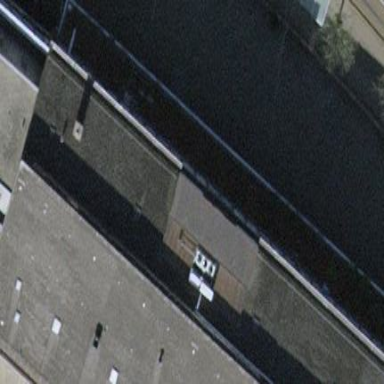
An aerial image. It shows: View of roof of building.